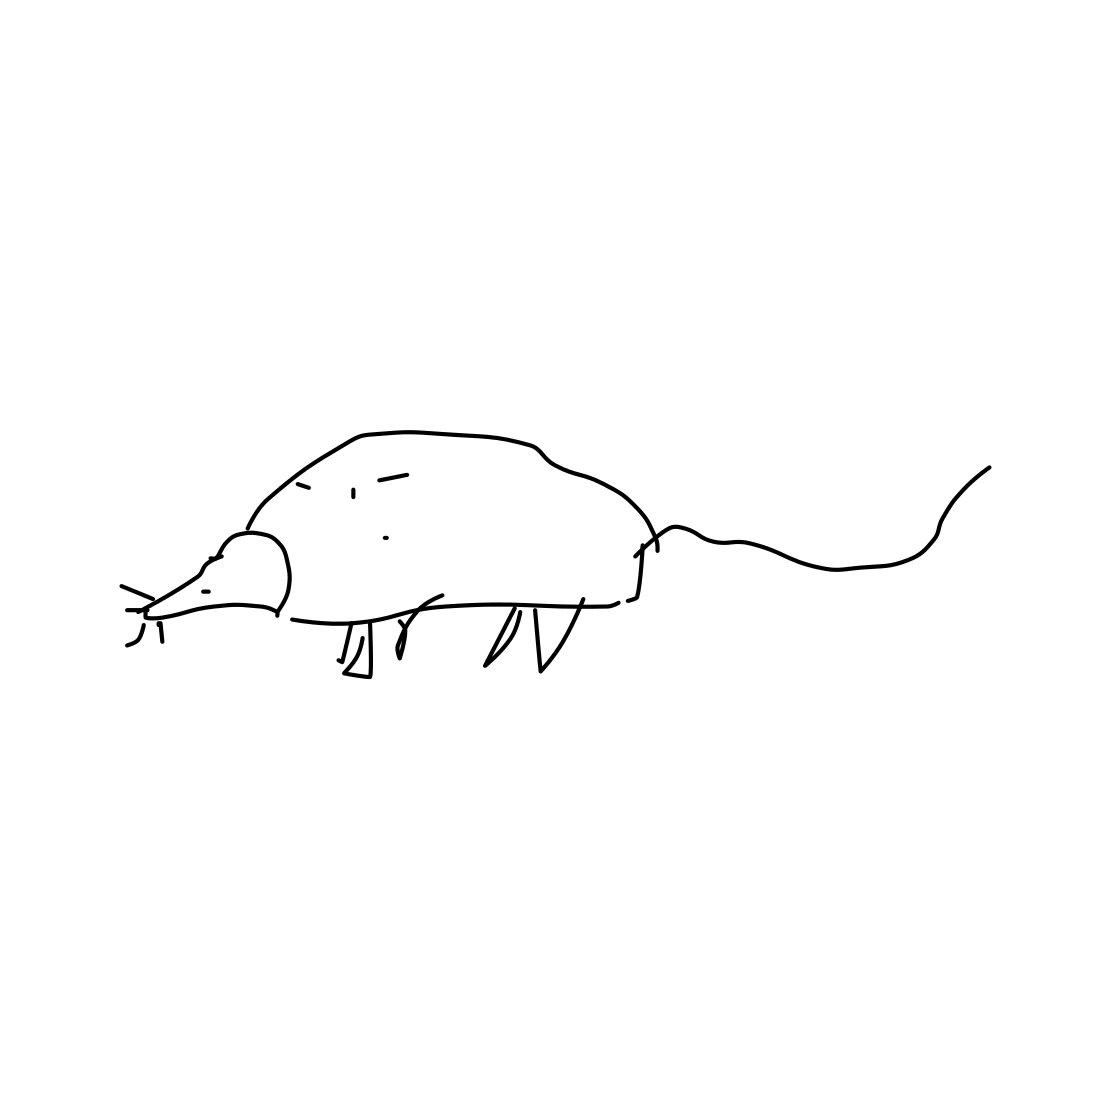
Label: mouse (animal)